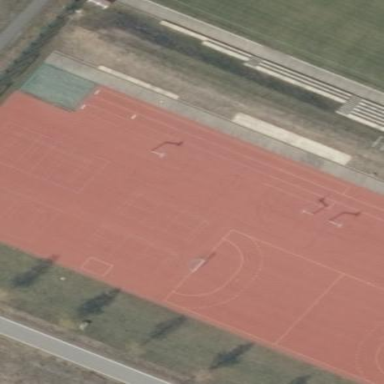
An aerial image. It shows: Multi-sport pitch for leisure and various sports activities.